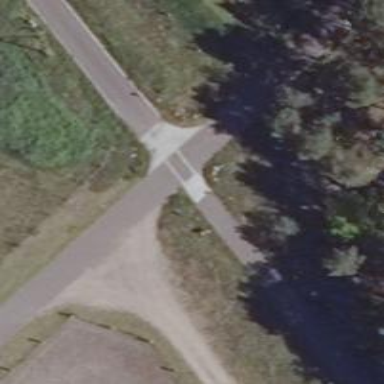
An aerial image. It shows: Asphalt path alongside abandoned railway.